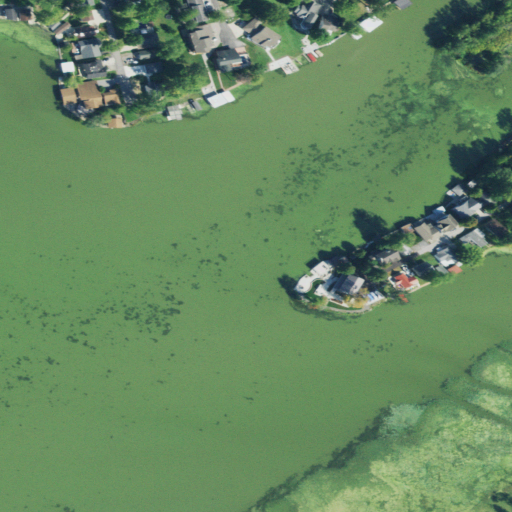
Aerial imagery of cape in Ohio named Sassafras Point containing open water, low intensity development, medium intensity development, open development, grassland, herbaceous wetlands, and pasture